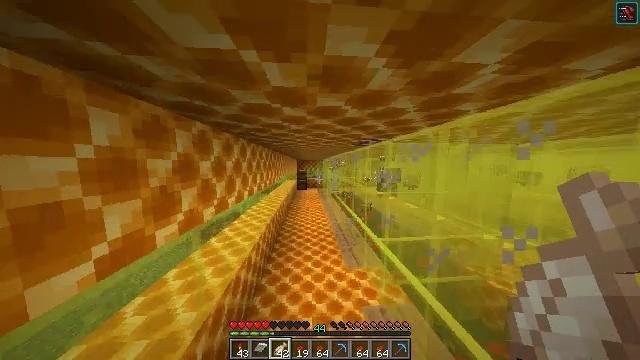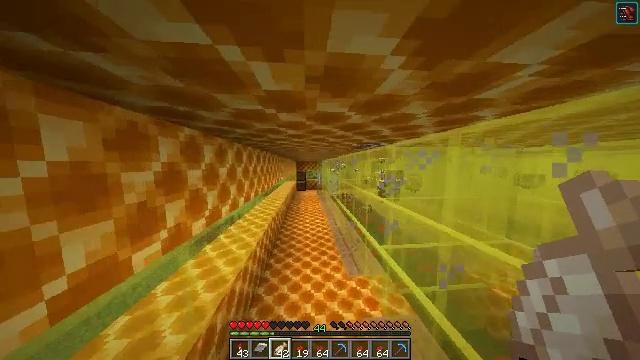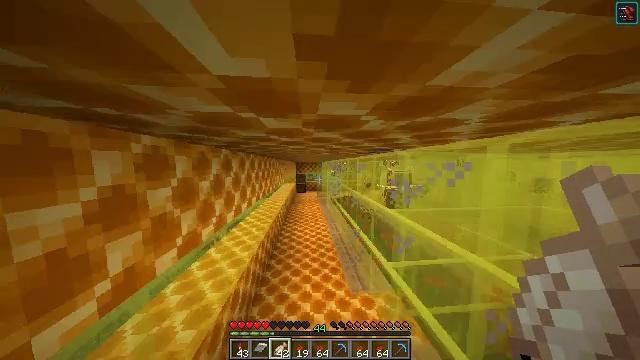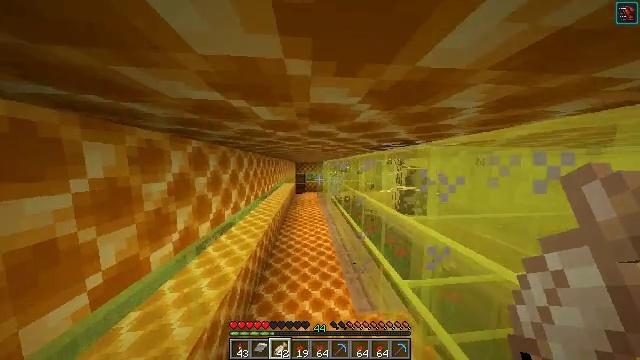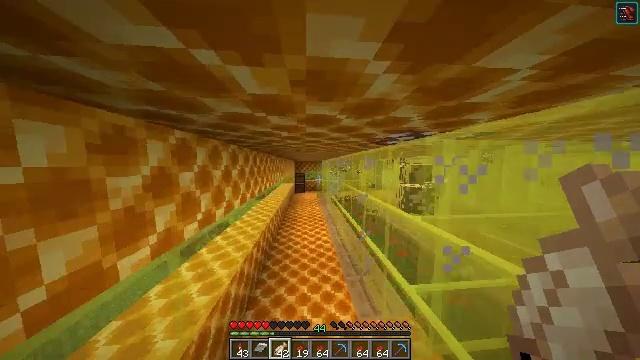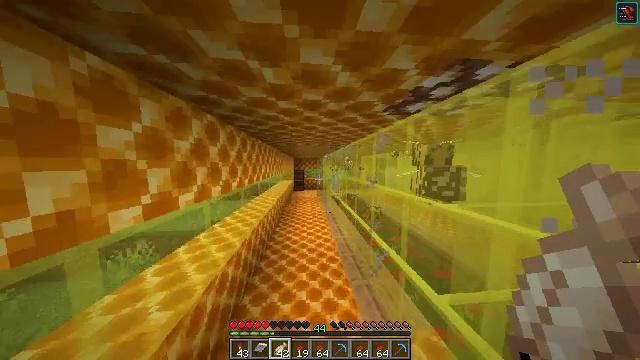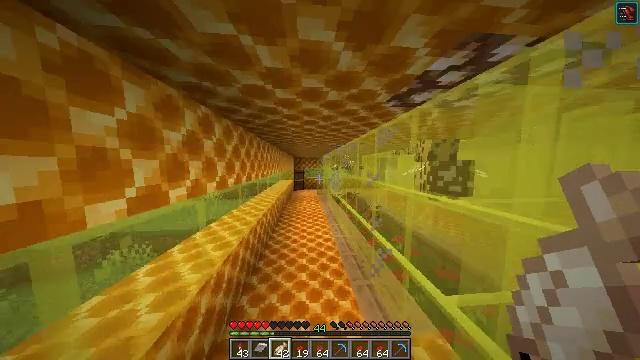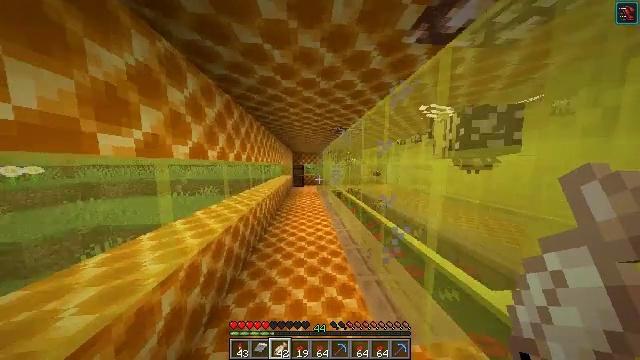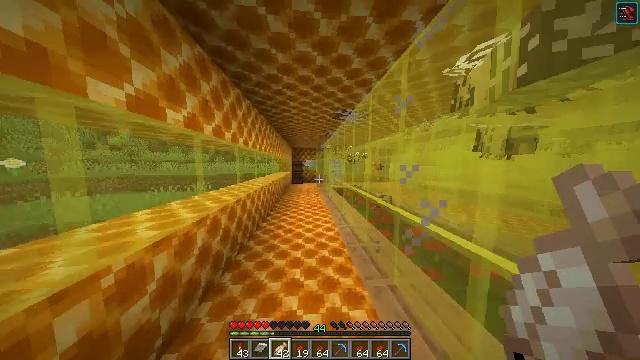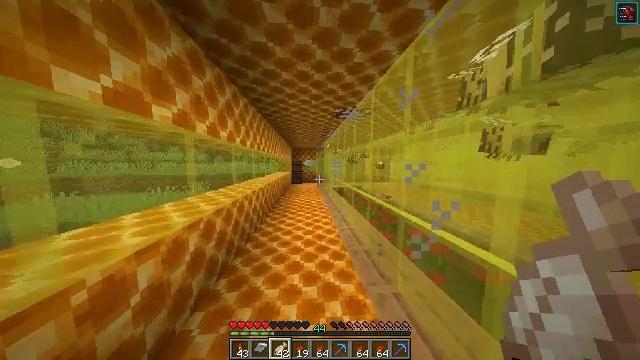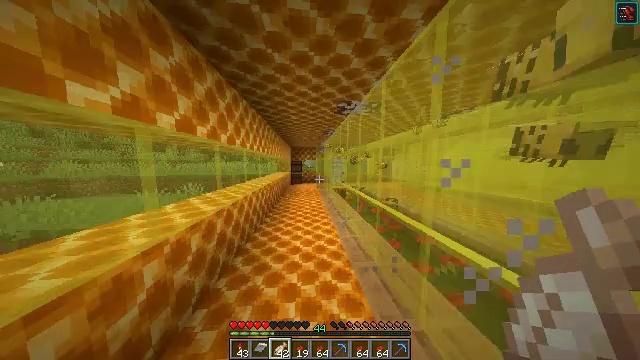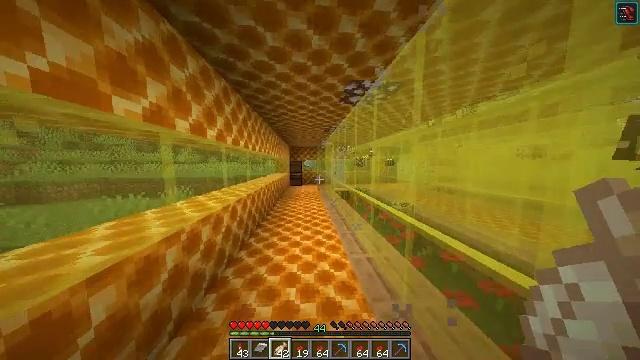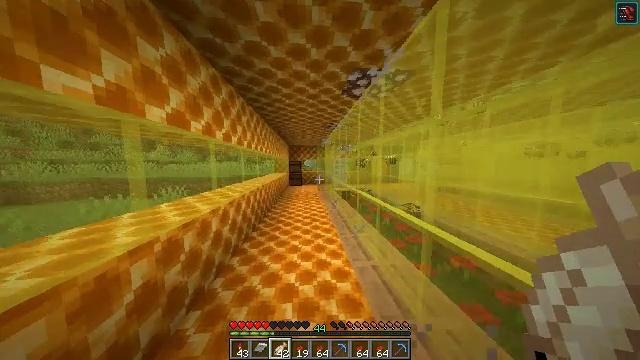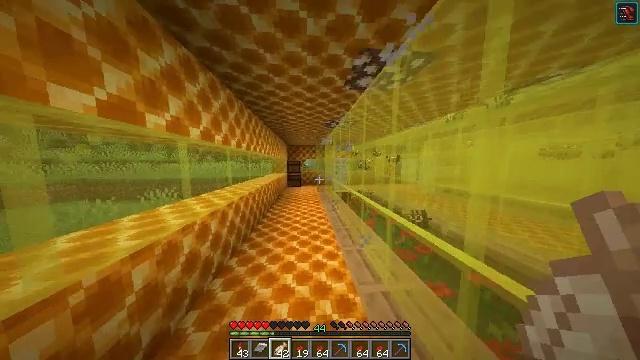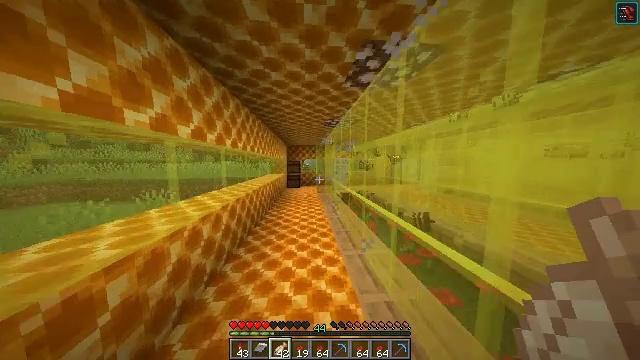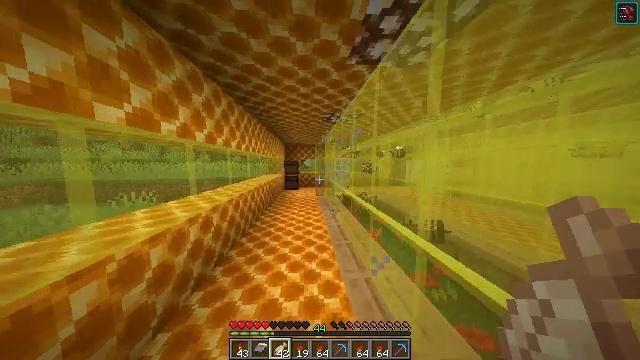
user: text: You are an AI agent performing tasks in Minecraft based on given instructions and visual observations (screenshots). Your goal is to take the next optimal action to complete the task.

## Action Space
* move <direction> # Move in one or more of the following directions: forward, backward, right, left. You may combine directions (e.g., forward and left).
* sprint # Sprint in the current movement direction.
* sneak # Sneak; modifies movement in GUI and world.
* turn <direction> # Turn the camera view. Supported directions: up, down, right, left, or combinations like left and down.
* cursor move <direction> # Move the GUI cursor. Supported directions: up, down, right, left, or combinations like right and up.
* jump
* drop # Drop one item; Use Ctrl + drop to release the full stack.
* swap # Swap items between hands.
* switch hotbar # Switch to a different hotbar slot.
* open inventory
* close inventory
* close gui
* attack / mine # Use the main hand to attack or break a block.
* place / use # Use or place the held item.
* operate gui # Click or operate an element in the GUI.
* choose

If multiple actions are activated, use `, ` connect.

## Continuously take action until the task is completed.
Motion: motion action
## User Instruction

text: Combine honey bottles to make a honey block.
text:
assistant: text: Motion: move forward, jump
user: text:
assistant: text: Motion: move forward
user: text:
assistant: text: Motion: move forward
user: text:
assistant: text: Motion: move forward
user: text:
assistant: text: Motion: move forward
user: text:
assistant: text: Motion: move forward
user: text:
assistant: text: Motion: move forward
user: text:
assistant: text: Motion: move forward
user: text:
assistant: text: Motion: move forward
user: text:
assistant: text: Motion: move forward
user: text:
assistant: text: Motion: move forward
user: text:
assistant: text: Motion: move forward
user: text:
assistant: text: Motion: move forward
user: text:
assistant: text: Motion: move forward
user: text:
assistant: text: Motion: move forward
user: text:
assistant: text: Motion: move forward
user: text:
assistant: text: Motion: move forward
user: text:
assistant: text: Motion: move forward
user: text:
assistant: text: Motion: move forward
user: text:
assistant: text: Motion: move forward
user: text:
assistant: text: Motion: move forward
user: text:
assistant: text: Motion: move forward
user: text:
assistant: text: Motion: move forward
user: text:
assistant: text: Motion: move forward
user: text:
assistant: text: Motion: move forward
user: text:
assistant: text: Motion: move forward
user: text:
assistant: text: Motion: move forward, turn left
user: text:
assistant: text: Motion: move forward, turn left
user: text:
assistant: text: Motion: move forward, turn left
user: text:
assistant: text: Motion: move forward, turn left